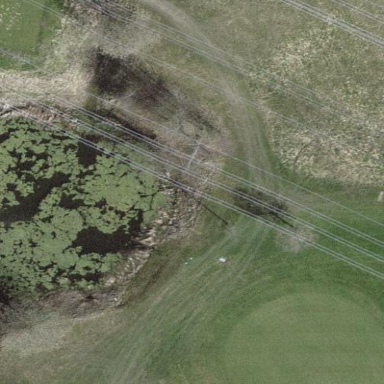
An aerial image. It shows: Water hazard in golf course. The hazard is natural water feature.